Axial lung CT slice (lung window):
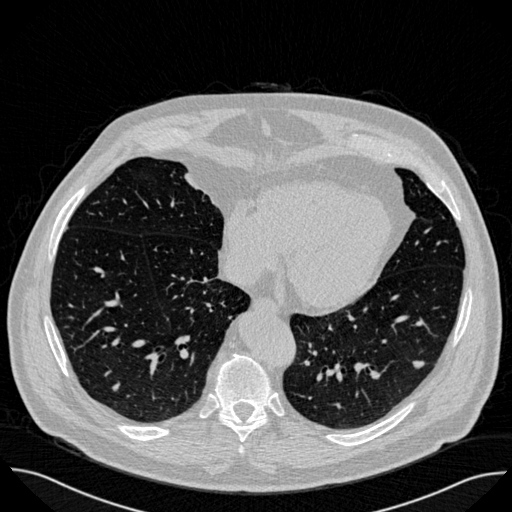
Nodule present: yes
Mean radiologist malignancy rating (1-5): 2.75